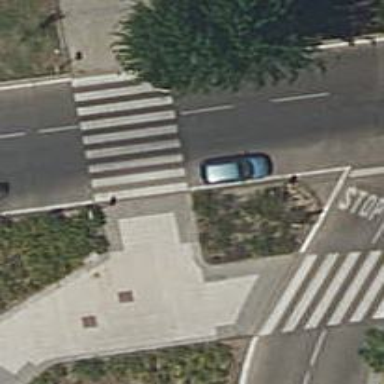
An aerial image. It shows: Asphalt footway with uncontrolled zebra crossing.